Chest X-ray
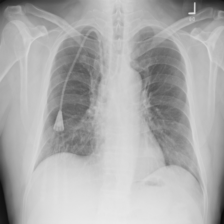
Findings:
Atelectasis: negative
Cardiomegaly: negative
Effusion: negative
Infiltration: negative
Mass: negative
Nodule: negative
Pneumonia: negative
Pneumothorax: negative
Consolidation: negative
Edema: negative
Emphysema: negative
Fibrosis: positive
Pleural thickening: negative
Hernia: negative